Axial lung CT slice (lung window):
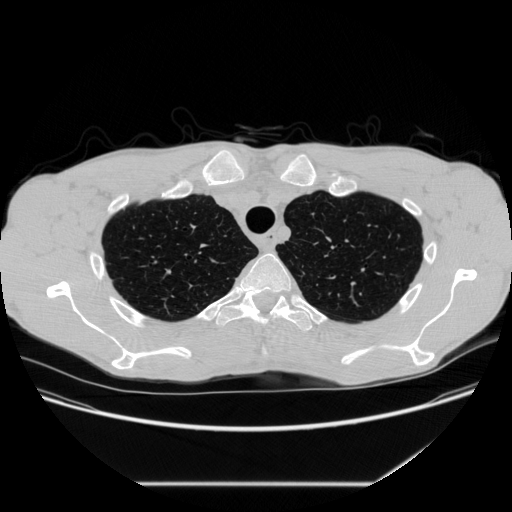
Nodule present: no